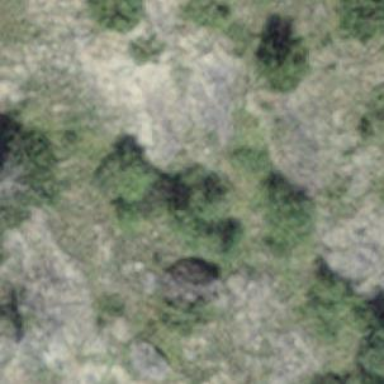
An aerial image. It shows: Mixed woodland with various types of leaves.